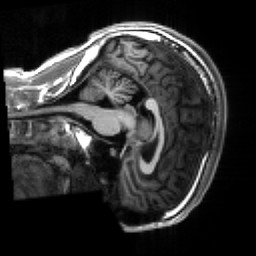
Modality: T1w
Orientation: sagittal
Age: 18
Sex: male
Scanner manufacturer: siemens
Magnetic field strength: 3 T
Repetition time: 2.3 s
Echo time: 0.00266 s